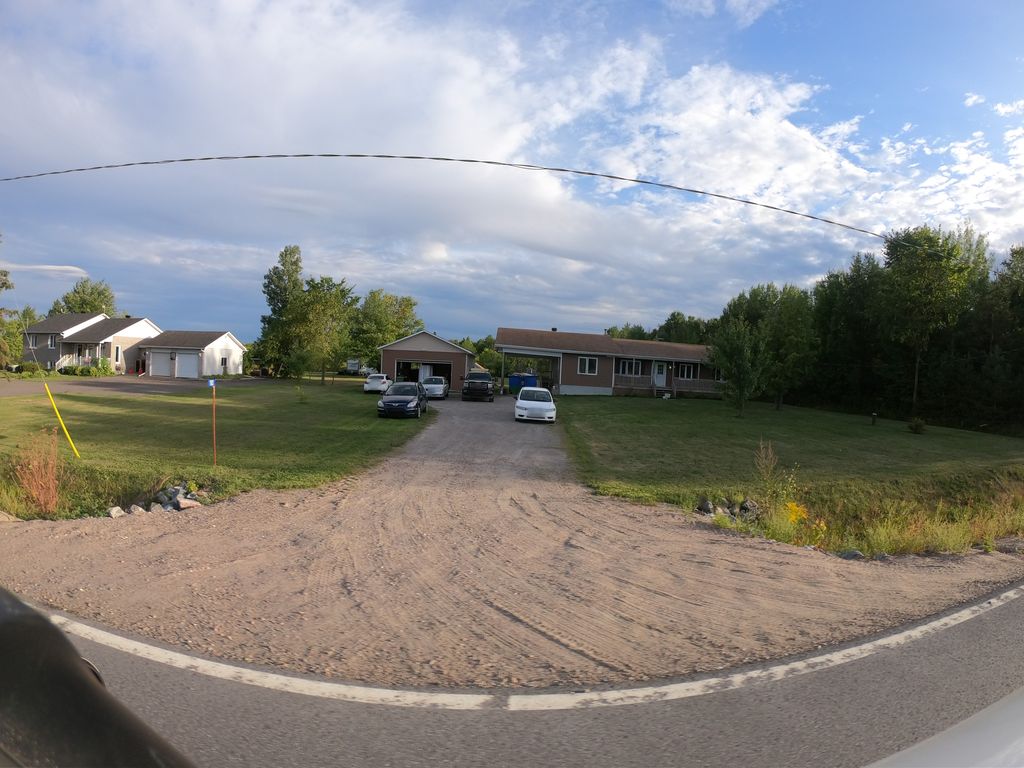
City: ottawa-gatineau